Aerial crown-view tile of a tropical tree (Barro Colorado Island, Panama), acquired 20250715:
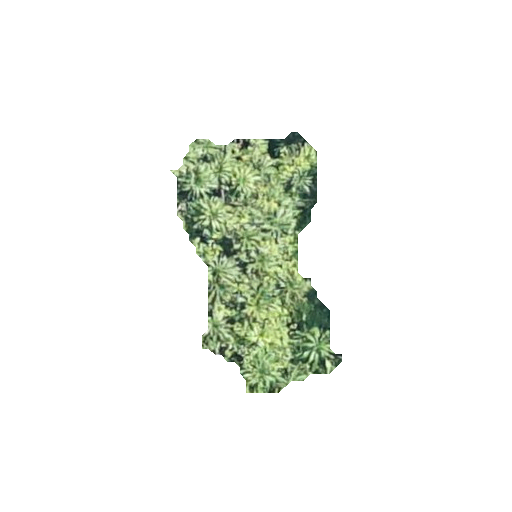
Species: Gustavia superba
GBIF accepted scientific name: Gustavia superba
Crown area: 41.937 m²